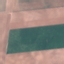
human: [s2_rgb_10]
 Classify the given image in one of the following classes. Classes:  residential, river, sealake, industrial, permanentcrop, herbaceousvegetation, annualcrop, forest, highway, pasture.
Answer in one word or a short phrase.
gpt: AnnualCrop